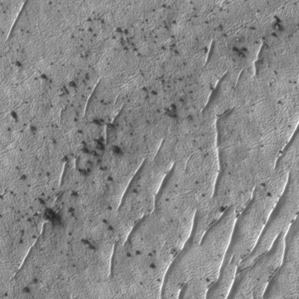
Label: frost